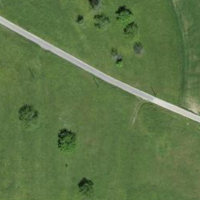
EUNIS habitat code: 25
Species observed at this site:
Lathyrus vernus